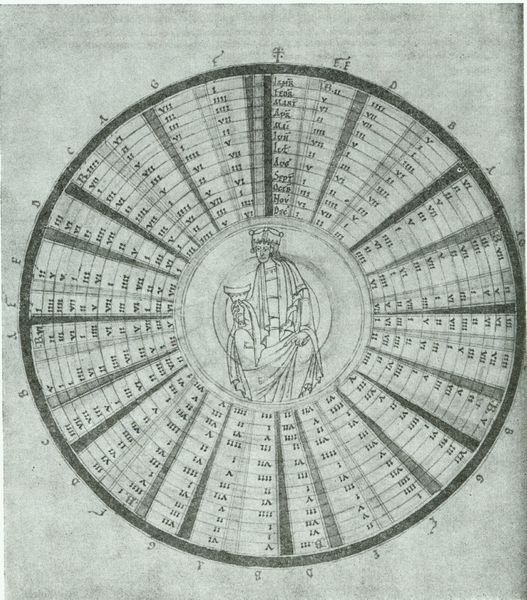
Titel: Naturwissenschaftliches Textbuch
Standort: Herstellungsort: Thorney, Abbey (EU - GB); Ramsey, Abbey (EU - GB)
Institution: Cambridge, St. John’s College
Schlagwörter: mann, umhang, zeichnung, schal, kelch, mantel, krone, kreis, rund, spalten, könig, zahlen, ziffern, antike, ringe, scheibe, schwarzweiss, buchstaben, rom, reihen, christus, jesus, heiliger, tabelle, mathematik, römische zahlen, kalender, segmente, astrologie, diagramm, bchstaben